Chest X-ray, PA view. Patient: 44 years old, sex M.
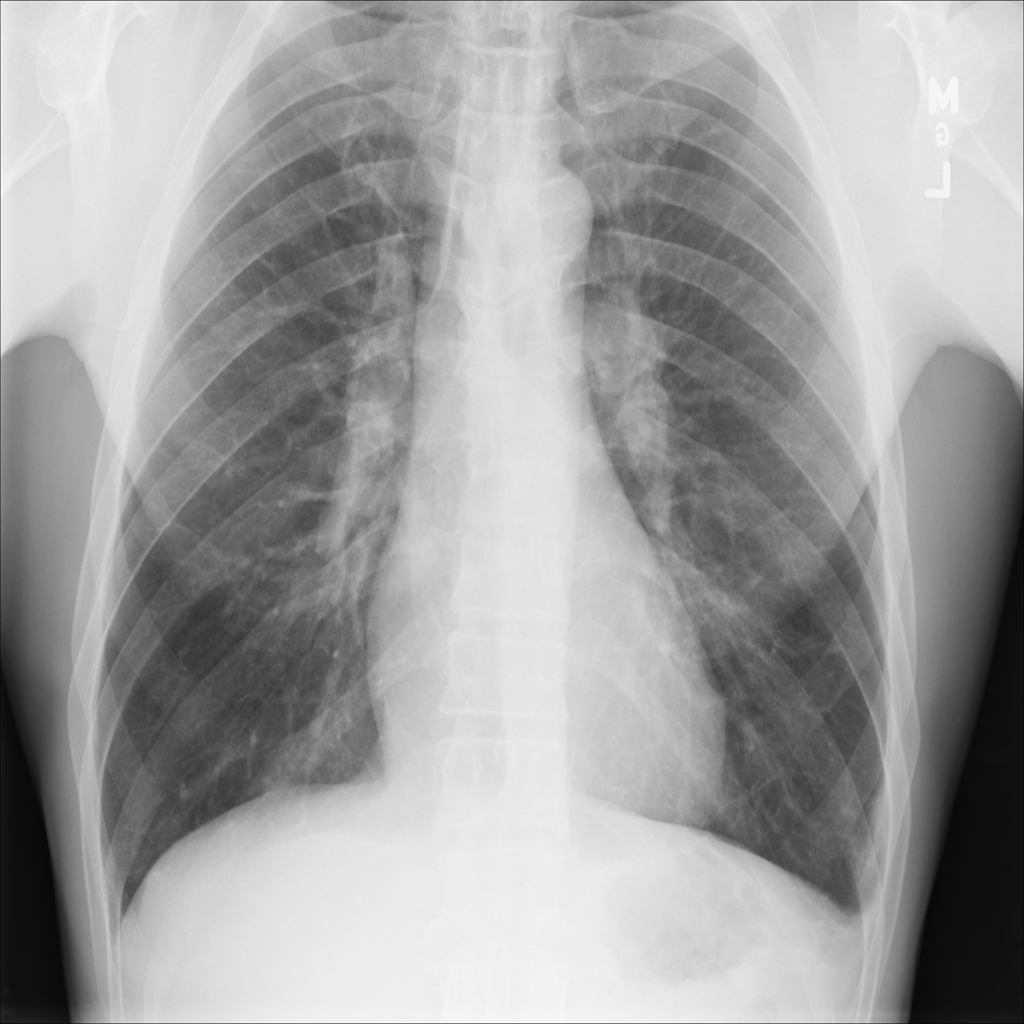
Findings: No Finding